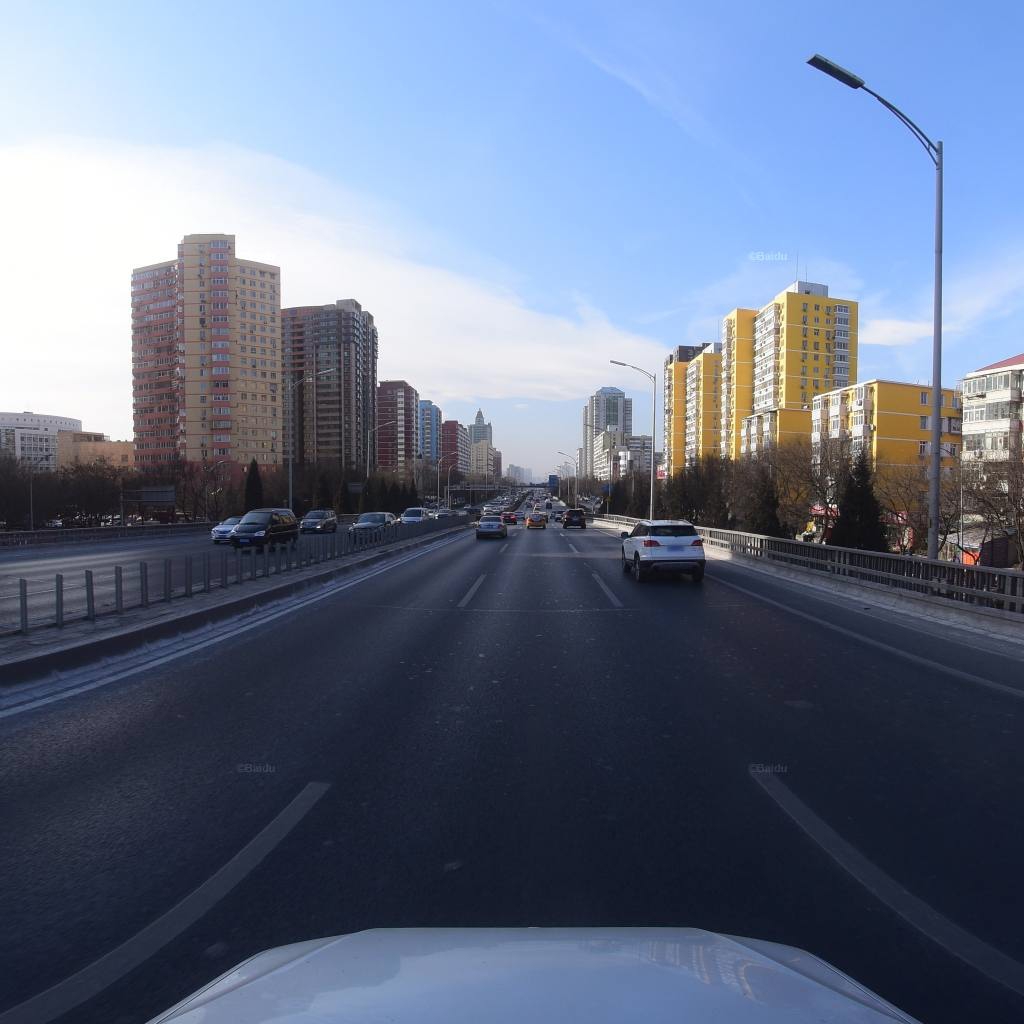
Region: Fengtai
Road damage annotations: transverse patch